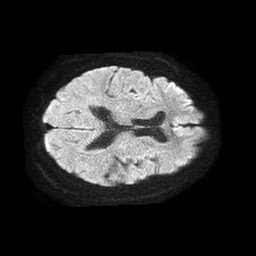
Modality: TRACE
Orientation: axial
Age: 69
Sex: male
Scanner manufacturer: philips
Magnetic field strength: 1.5 T
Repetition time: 4.6 s
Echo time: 0.08517 s